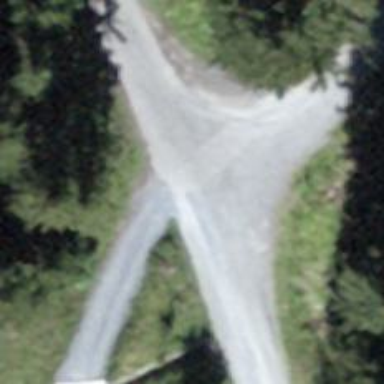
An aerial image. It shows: Guidepost providing information.